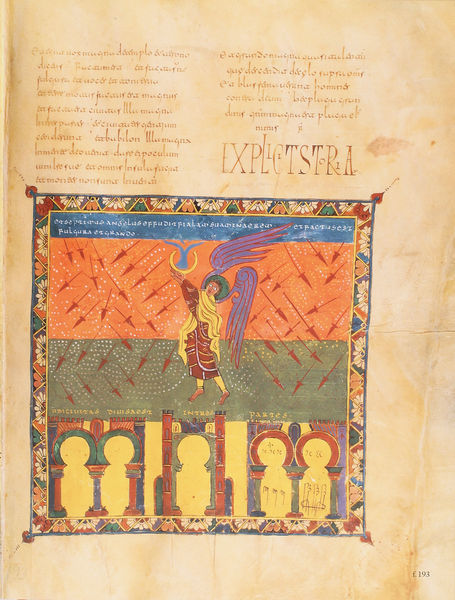
Titel: Beatus-Manuskript
Künstler: Magius
Institution: New York, Pierpont Morgan Library
Schlagwörter: blau, flügel, vogel, gelb, grün, orange, rot, mensch, rahmen, bild, engel, relief, schrift, figuren, buch, geld, seite, text, heiligenschein, zungen, pfeile, heiliger geist, explotstra